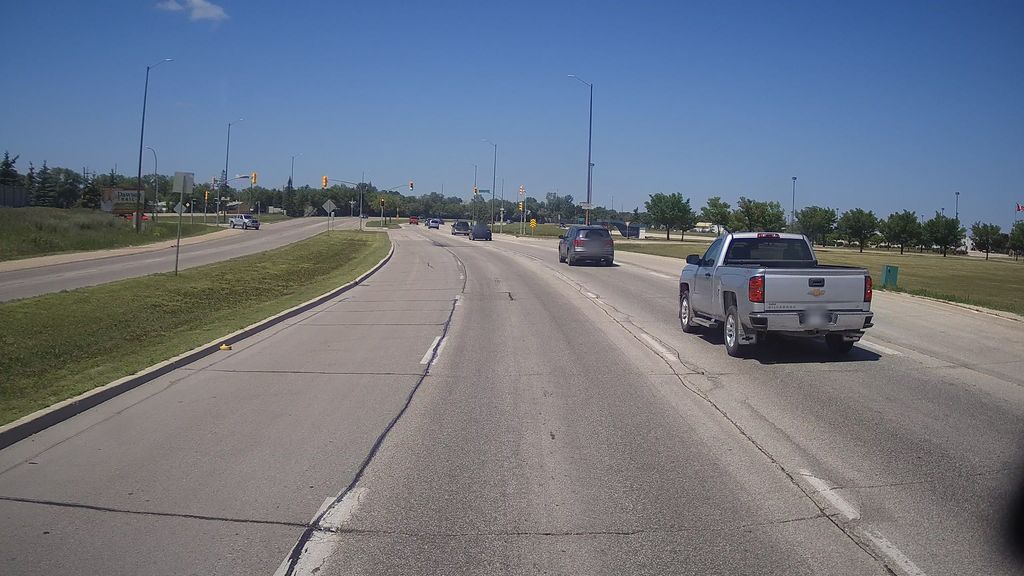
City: winnipeg